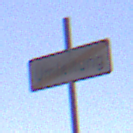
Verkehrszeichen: EndeDerUmleitungsankuendigung
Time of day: Midday
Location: Outdoor (Nature)
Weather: Clear
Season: NotSpecified
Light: Natural